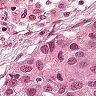
Metastatic tissue present: yes